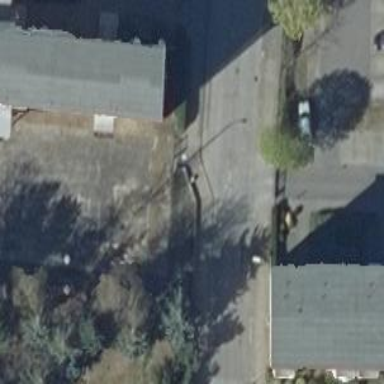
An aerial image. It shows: Residential road with asphalt surface and sidewalks on both sides.